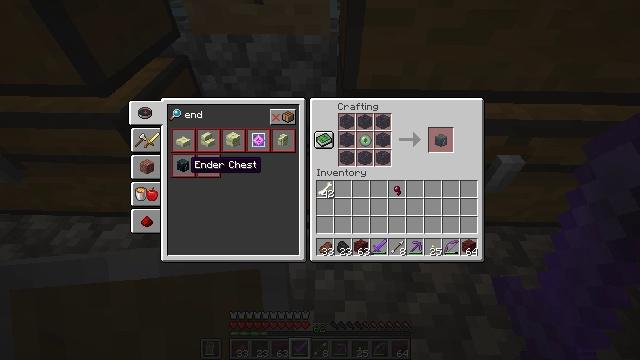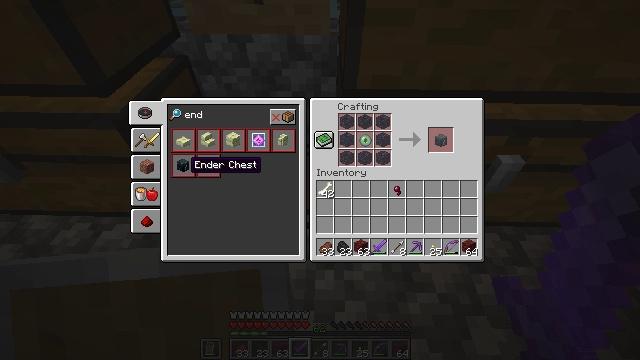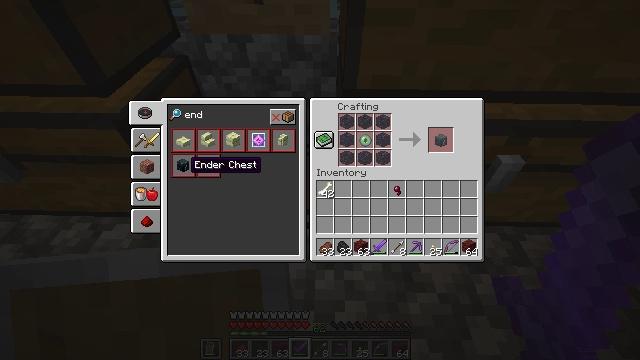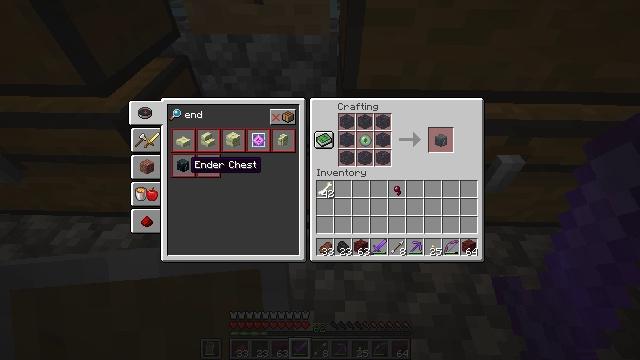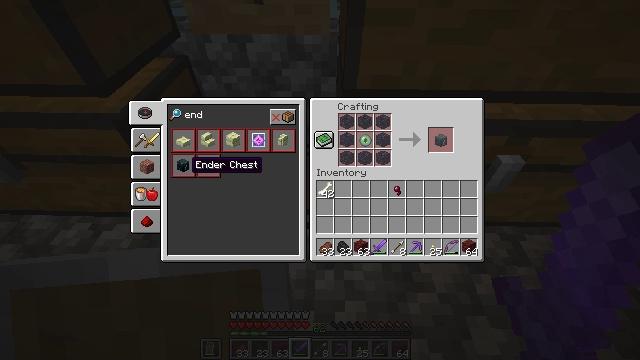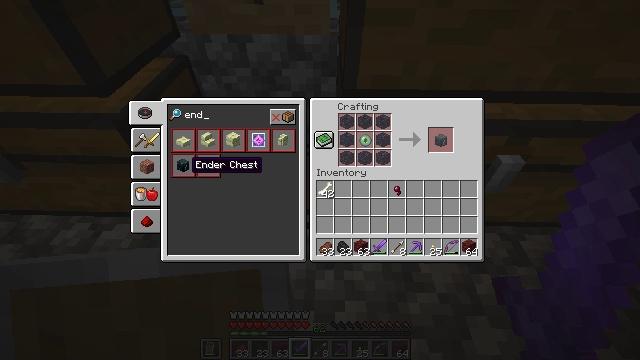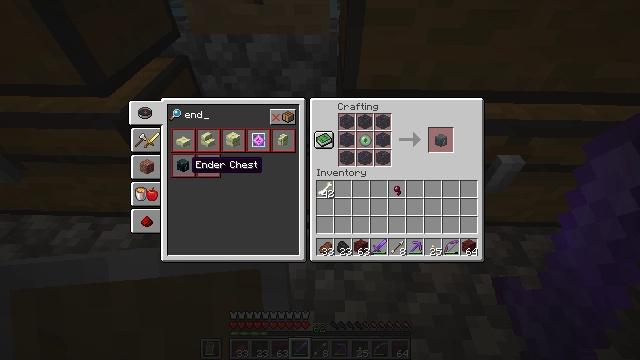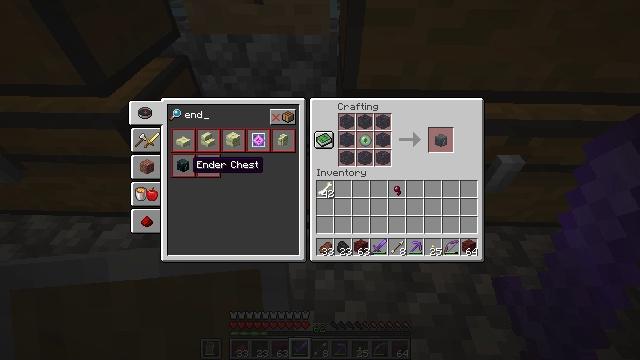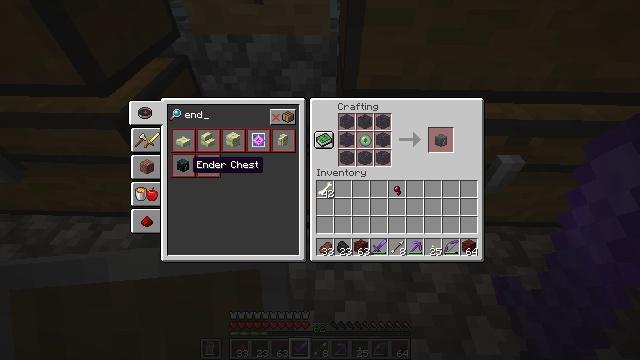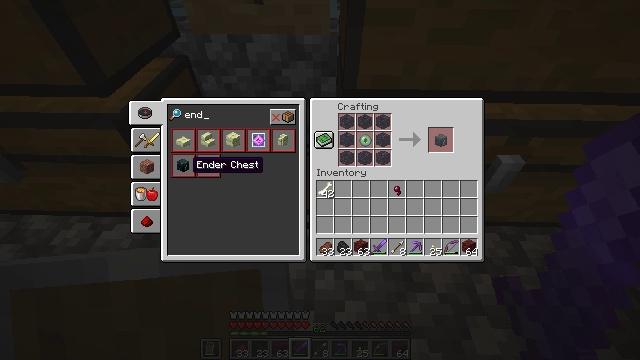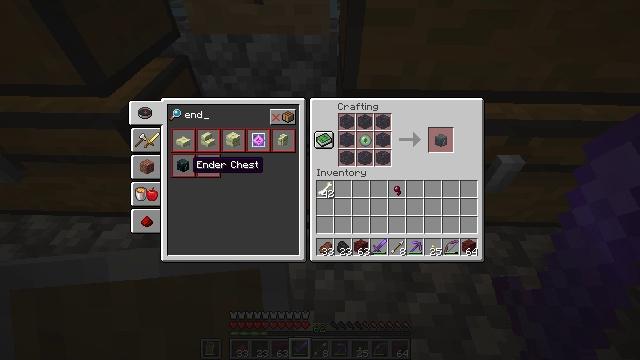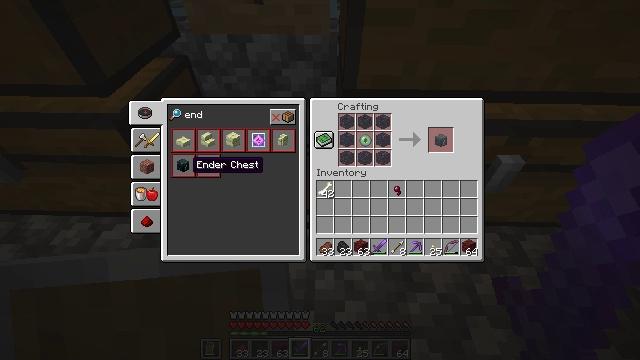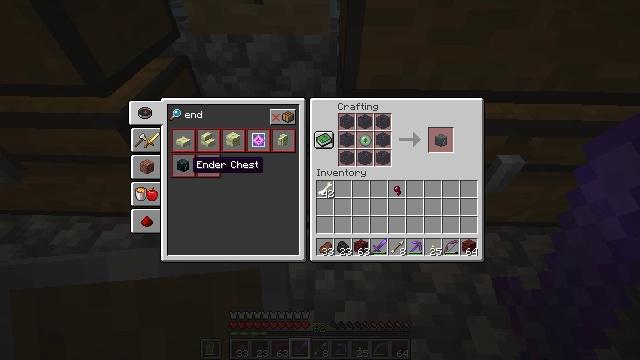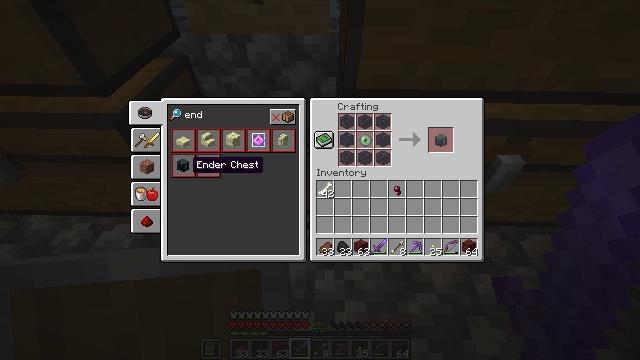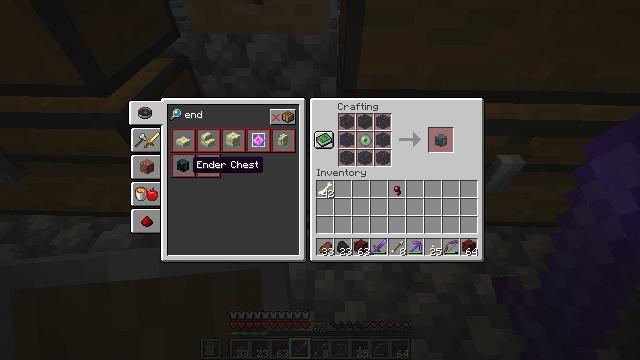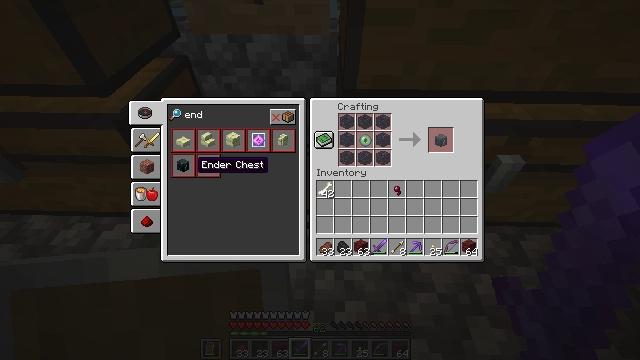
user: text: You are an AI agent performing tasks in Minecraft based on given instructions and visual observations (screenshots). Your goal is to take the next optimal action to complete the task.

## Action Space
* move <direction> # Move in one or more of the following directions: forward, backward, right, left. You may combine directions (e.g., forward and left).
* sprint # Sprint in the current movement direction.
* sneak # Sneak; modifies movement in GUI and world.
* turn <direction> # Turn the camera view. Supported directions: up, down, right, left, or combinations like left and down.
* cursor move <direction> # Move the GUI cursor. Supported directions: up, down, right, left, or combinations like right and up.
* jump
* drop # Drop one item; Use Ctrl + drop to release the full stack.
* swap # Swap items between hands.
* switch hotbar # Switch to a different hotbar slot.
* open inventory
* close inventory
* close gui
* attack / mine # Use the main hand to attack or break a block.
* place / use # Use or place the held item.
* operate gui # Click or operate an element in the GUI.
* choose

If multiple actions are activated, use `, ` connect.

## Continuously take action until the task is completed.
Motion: motion action
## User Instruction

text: In the crafting menu, combine ender pearl and blaze powder for an ender eye.
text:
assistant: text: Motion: no_op
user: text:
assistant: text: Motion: no_op
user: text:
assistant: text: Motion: no_op
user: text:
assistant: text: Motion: no_op
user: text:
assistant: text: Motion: no_op
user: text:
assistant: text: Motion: no_op
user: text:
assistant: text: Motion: no_op
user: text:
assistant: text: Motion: no_op
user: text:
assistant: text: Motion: no_op
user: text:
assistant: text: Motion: no_op
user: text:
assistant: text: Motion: no_op
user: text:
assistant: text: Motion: no_op
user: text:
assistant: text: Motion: no_op
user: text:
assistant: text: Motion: no_op
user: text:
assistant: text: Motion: no_op
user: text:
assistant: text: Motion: turn right
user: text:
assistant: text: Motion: turn right
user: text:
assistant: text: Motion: turn right and up
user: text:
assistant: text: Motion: turn right
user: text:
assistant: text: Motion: turn right
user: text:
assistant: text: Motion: no_op
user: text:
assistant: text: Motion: no_op
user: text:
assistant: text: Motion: no_op
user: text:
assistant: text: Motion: no_op
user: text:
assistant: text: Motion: no_op
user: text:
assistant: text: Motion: no_op
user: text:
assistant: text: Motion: no_op
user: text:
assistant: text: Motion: no_op
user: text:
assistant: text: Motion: no_op
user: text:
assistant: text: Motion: no_op